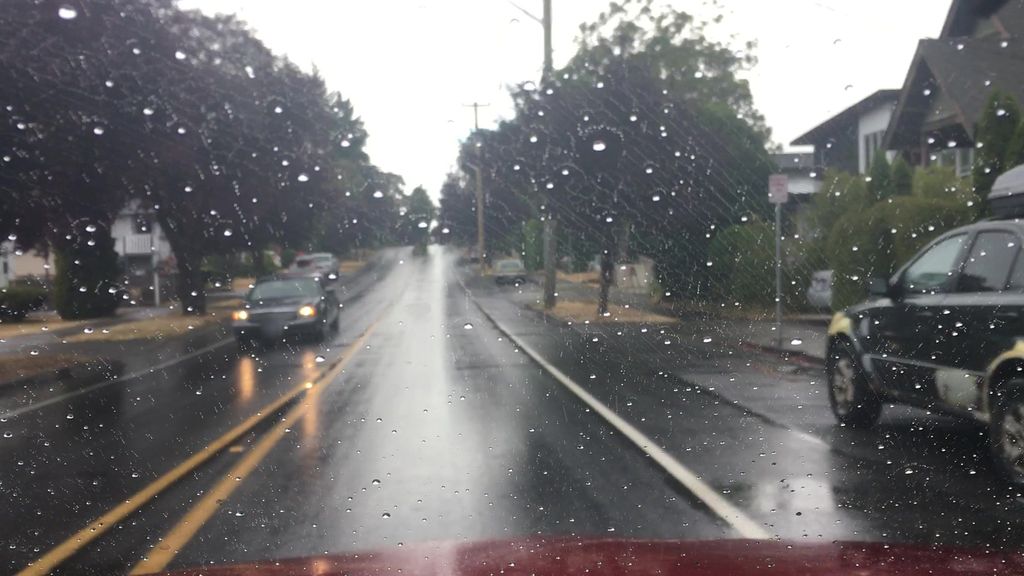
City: victoria